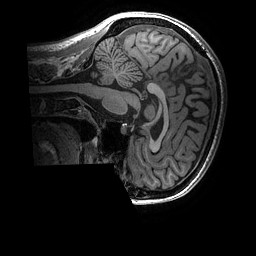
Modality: T1w
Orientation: sagittal
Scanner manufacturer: ge
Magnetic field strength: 3 T
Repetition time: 0.008156 s
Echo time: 0.00318 s